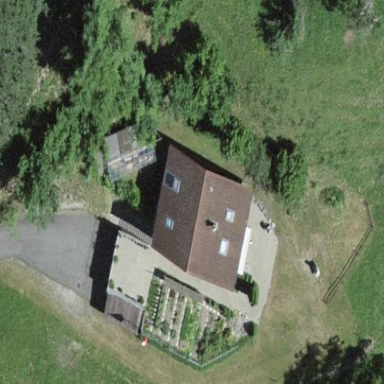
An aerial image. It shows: Residential building with gabled roof.